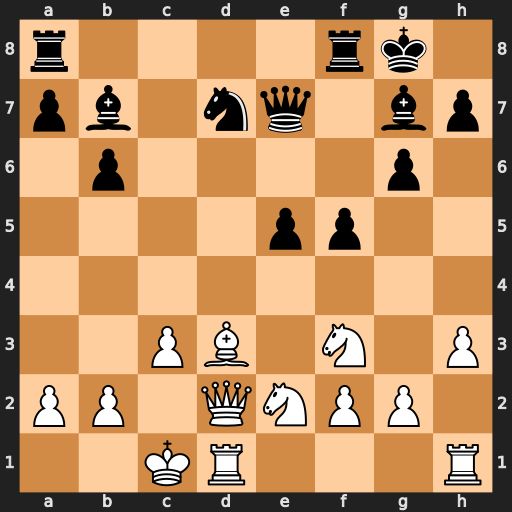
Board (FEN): r4rk1/pb1nq1bp/1p4p1/4pp2/8/2PB1N1P/PP1QNPP1/2KR3R
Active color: w
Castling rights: -
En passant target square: -
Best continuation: Bc4+ Kh8 Qxd7 Qxd7 Rxd7